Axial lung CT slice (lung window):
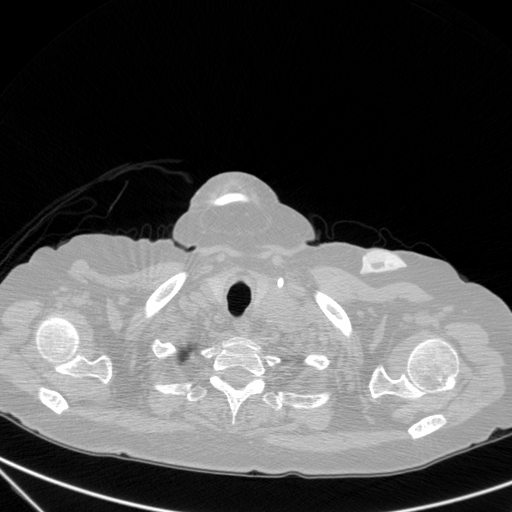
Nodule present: no